Aerial crown-view tile of a tropical tree (Barro Colorado Island, Panama), acquired 20250616:
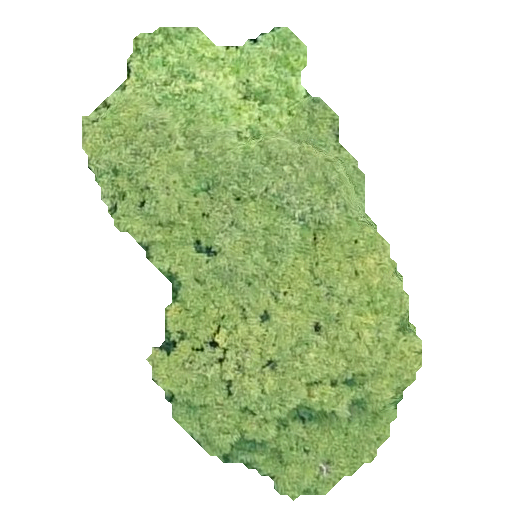
Species: Astronium graveolens
GBIF accepted scientific name: Astronium graveolens
Crown area: 147.472 m²